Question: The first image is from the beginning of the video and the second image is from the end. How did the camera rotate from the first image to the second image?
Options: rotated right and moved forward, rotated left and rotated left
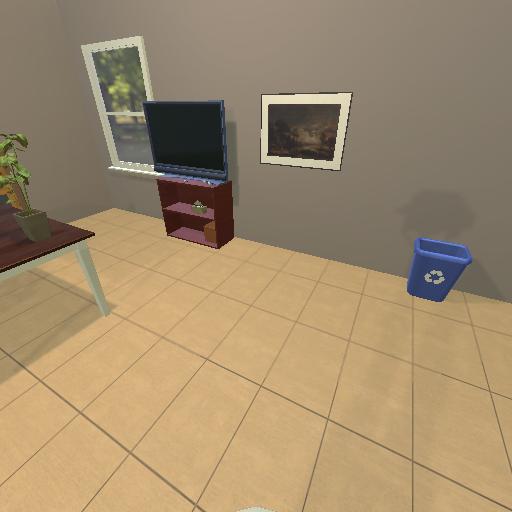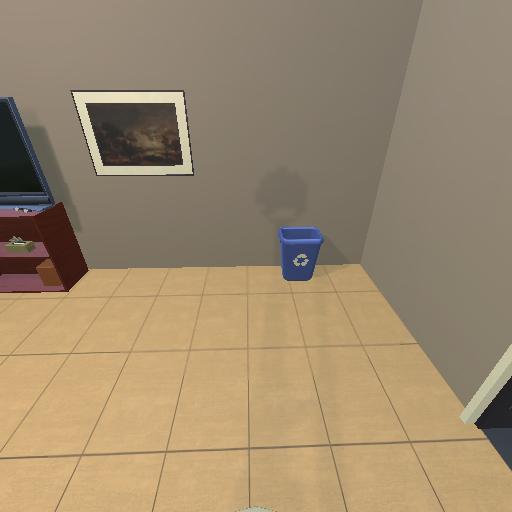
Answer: rotated right and moved forward